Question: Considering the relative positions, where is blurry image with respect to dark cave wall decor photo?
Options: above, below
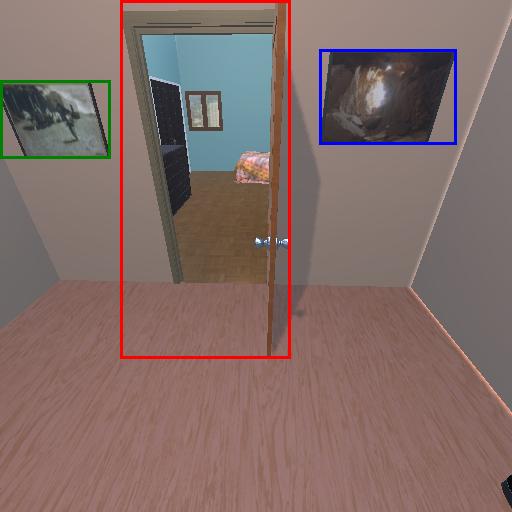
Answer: above